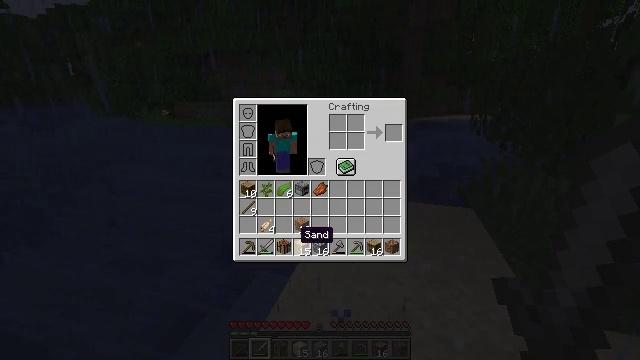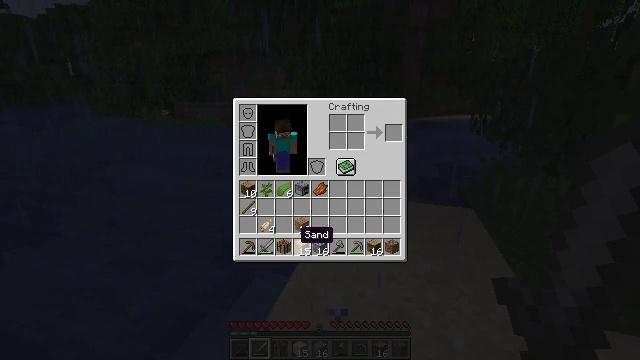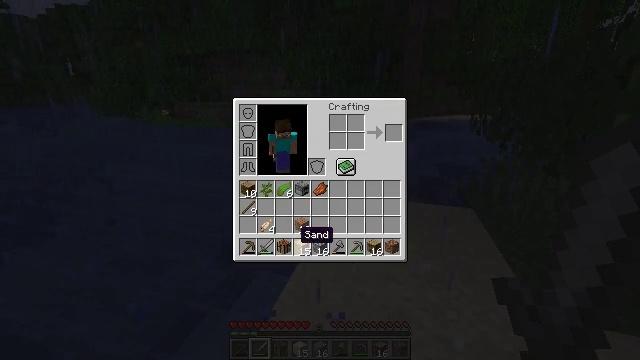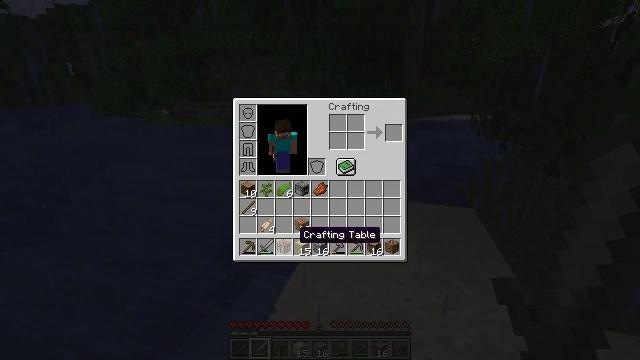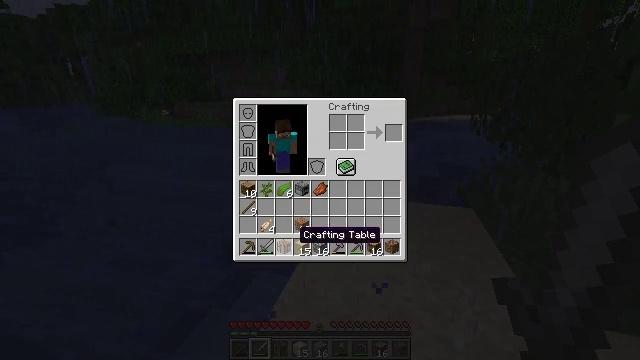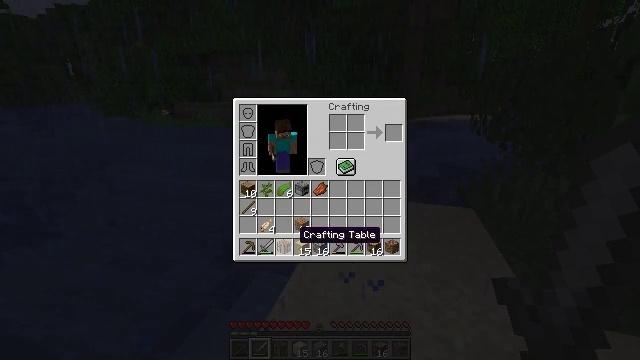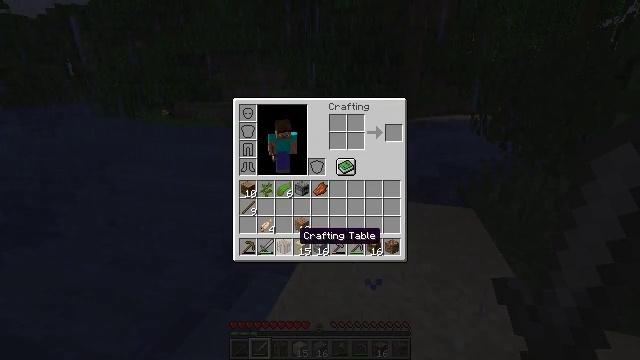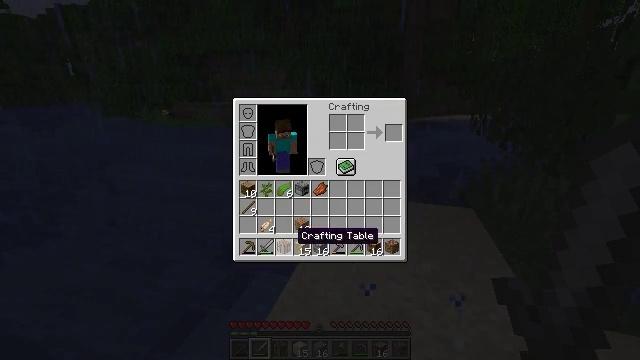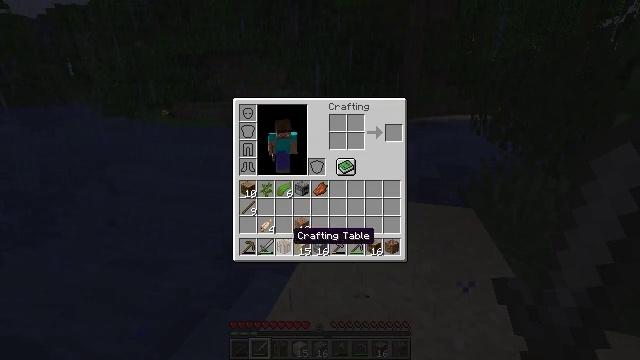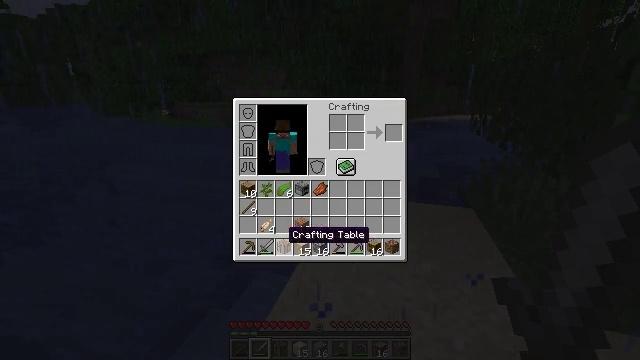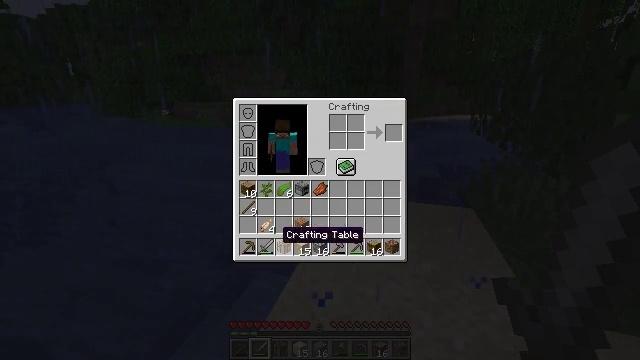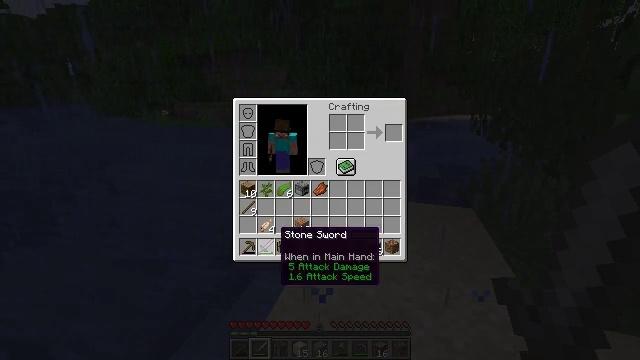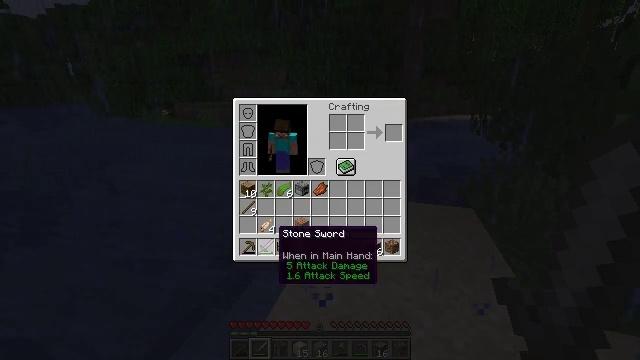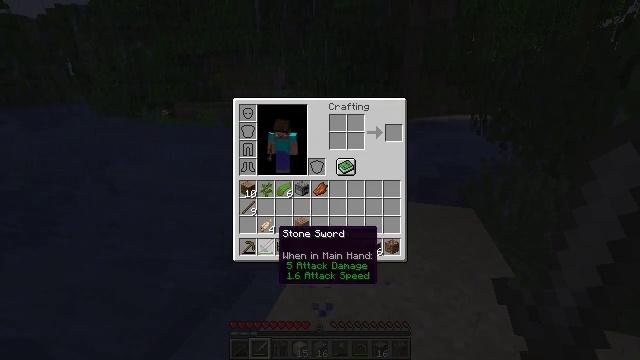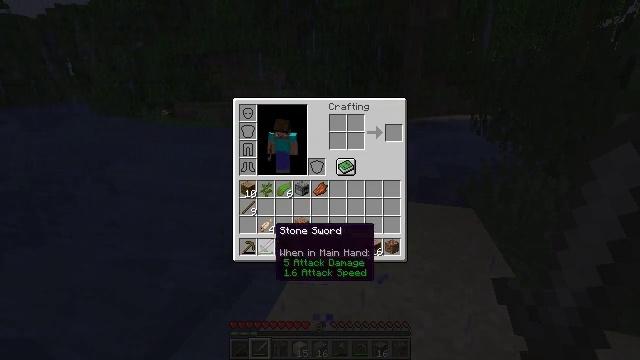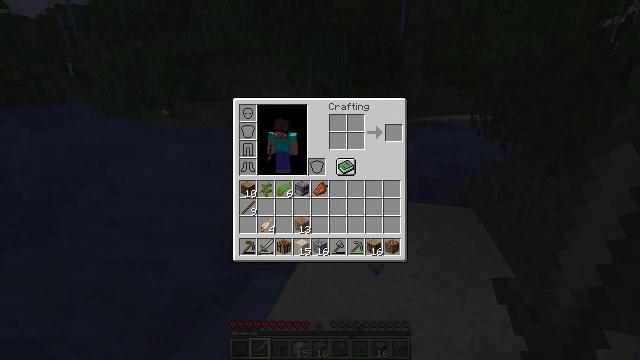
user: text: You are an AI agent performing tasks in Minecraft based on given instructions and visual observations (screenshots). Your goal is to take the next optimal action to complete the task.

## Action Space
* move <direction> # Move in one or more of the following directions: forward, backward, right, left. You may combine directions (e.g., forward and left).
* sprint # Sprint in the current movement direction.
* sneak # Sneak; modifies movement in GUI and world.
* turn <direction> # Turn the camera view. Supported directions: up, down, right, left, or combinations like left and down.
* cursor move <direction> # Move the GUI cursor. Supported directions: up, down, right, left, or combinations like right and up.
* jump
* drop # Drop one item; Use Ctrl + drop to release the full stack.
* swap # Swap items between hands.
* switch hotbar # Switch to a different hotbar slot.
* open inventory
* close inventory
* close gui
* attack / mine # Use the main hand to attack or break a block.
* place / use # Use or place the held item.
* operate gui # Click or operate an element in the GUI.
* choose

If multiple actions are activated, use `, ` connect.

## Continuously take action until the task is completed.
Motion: motion action
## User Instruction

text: Harvest vines off the surface.
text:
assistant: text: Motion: no_op
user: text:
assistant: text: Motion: no_op
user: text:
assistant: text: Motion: no_op
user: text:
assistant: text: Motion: no_op
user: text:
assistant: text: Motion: no_op
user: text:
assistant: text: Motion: no_op
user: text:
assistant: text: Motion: no_op
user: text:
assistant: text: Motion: no_op
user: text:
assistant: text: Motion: no_op
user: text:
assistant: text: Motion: no_op
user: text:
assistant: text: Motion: no_op
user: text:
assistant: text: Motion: no_op
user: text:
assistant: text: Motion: no_op
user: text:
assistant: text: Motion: no_op
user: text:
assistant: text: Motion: no_op
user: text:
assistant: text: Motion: cursor move up
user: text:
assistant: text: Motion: no_op
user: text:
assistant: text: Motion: no_op
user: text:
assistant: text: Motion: no_op
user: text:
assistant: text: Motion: no_op
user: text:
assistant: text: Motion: no_op
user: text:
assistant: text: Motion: no_op
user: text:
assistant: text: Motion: no_op
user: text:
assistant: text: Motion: no_op
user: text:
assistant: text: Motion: no_op
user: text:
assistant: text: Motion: no_op
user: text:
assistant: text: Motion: no_op
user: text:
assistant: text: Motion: no_op
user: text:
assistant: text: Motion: no_op
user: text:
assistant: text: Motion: no_op